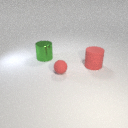
small red rubber sphere in front of large green metal cylinder